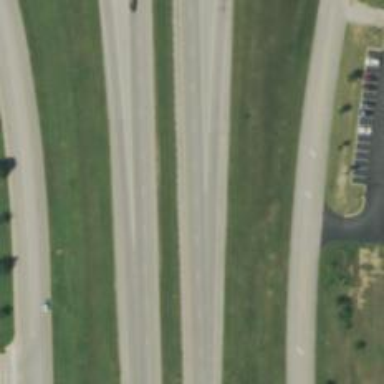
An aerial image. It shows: This image shows trunk highway that functions as expressway.